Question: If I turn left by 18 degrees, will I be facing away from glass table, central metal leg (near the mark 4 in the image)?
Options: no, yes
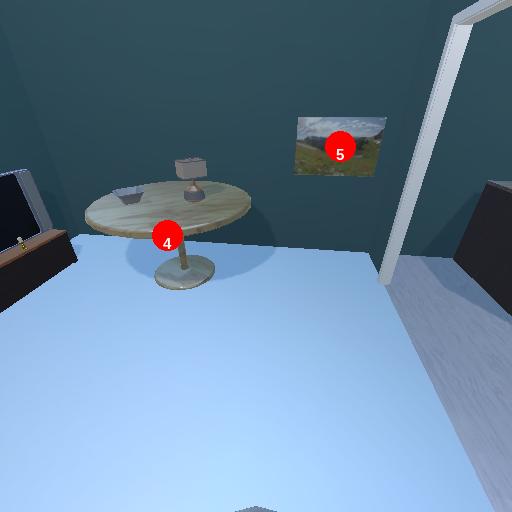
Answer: no